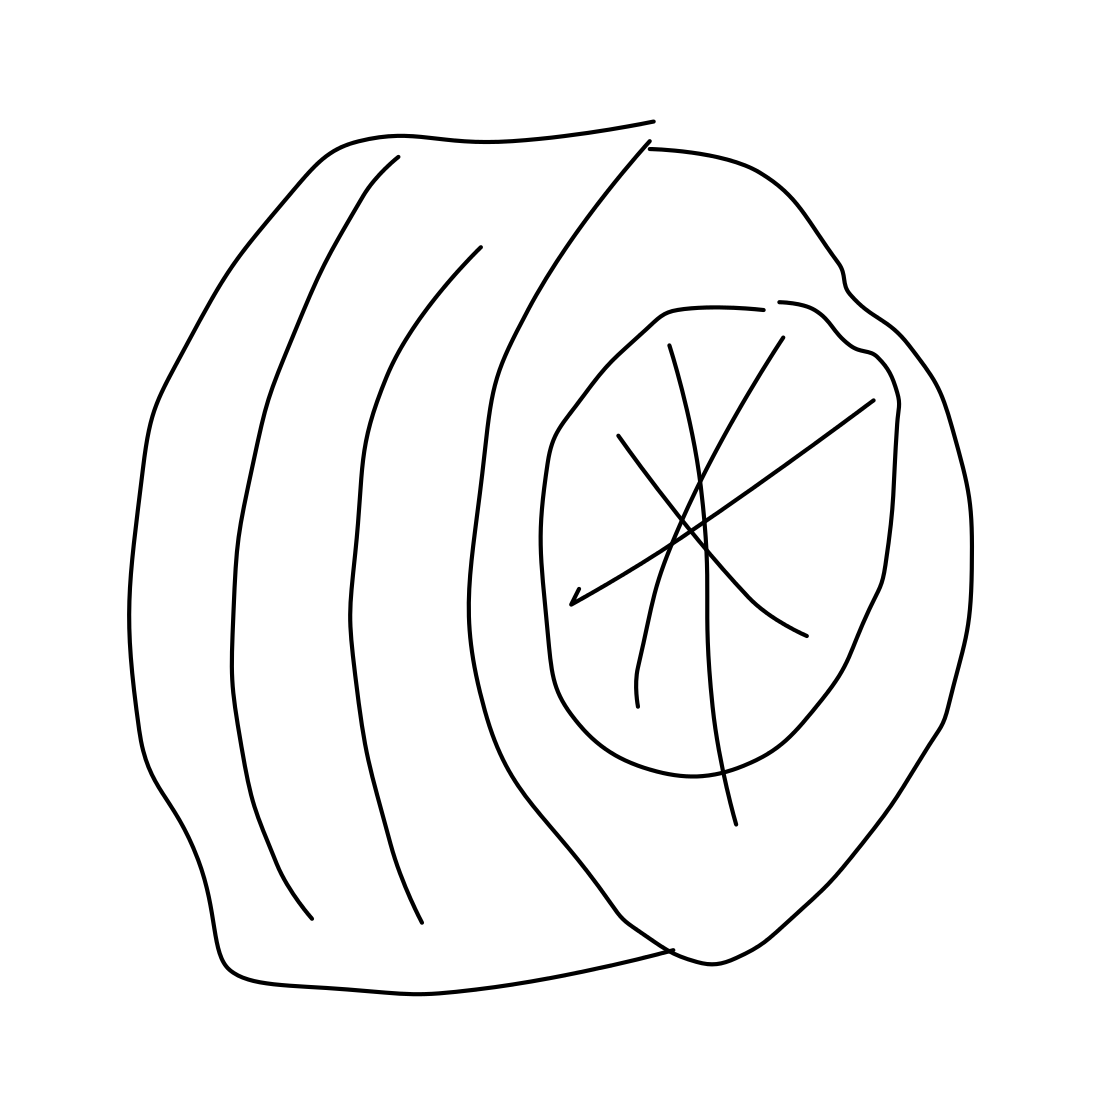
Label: tire